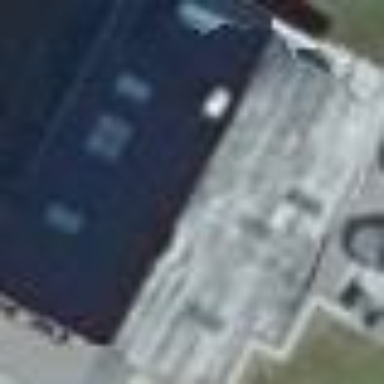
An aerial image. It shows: Detached building.